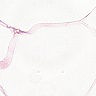
Metastatic tissue present: no